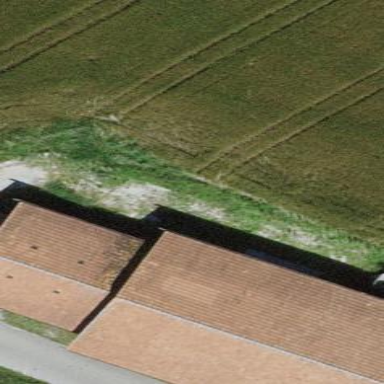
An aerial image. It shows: Barn.